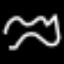
Label: squiggle